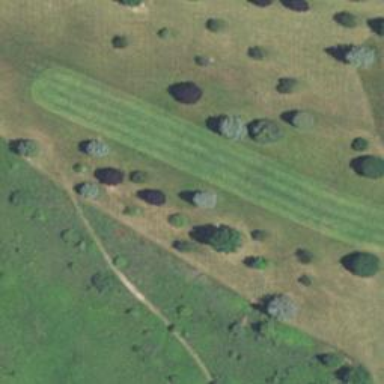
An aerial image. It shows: View of golf hole.